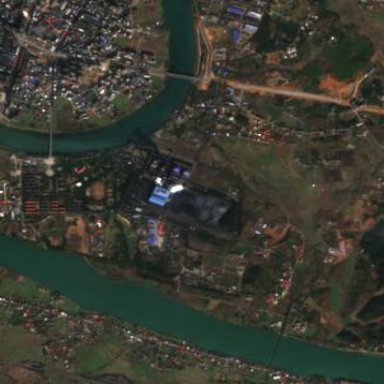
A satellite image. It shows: Industrial area with coal power plant.